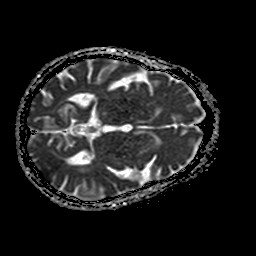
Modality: ADC
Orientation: axial
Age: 81
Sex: female
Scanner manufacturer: philips
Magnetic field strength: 1.5 T
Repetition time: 3.648 s
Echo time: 0.09255 s